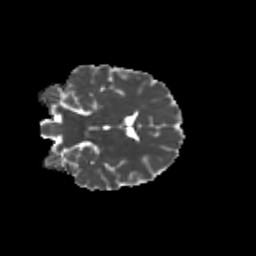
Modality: MD
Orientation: coronal
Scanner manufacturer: siemens
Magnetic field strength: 3 T
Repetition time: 9.2 s
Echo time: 0.084 s